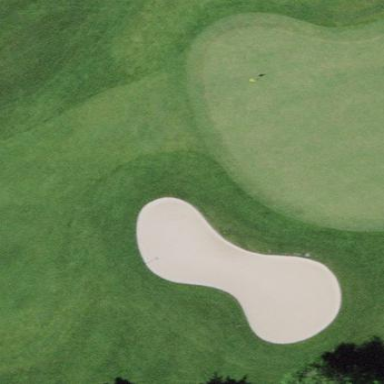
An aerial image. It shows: Golf bunker.